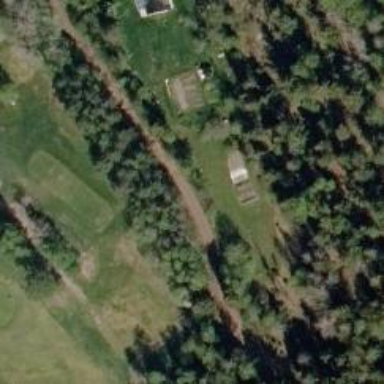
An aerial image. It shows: Path for both road and golf.